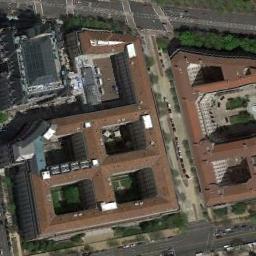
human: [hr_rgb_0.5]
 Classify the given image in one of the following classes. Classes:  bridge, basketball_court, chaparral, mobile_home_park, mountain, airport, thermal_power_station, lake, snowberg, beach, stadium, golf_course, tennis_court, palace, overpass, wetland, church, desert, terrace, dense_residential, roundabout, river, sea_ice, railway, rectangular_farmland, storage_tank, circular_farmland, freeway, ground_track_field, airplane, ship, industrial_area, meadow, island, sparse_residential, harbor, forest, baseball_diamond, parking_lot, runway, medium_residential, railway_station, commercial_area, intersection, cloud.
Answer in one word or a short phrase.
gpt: commercial_area